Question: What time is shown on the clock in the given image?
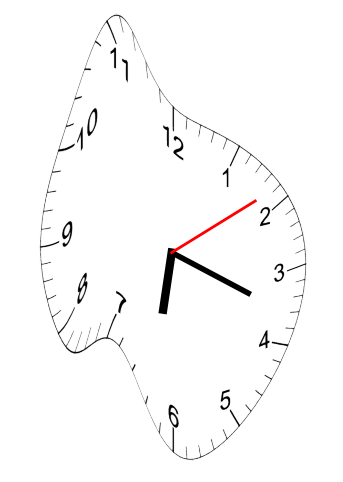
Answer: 06:18:09